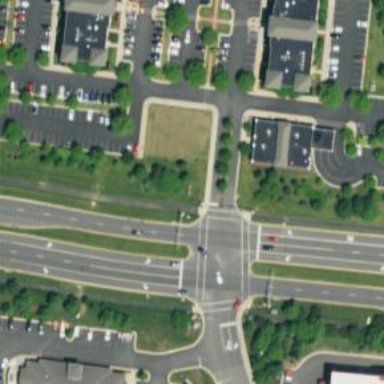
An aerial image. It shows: Crossing on the road with line markings.